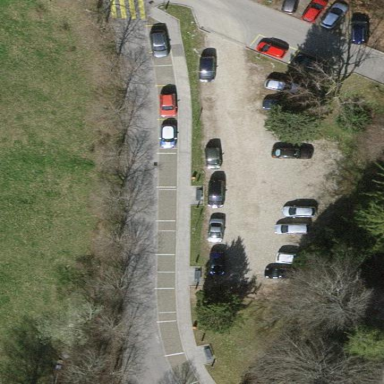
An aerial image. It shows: Parking area with grass paver surface.